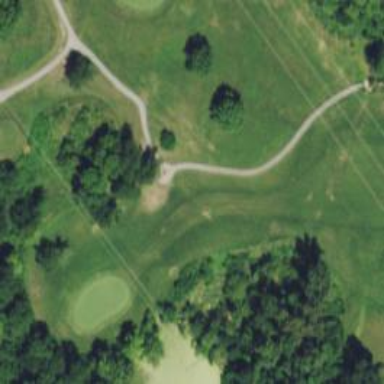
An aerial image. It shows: Path for both roads and golfers.